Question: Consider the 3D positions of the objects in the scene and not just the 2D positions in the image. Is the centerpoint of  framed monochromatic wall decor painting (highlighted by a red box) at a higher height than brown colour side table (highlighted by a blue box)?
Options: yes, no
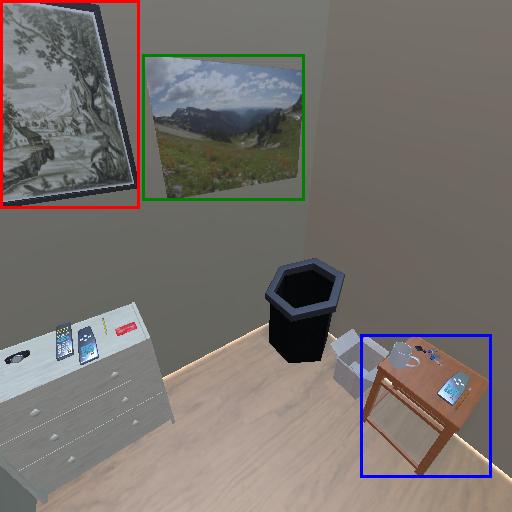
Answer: yes